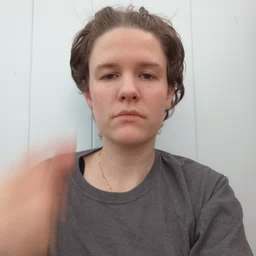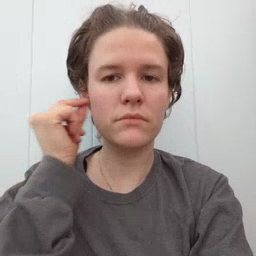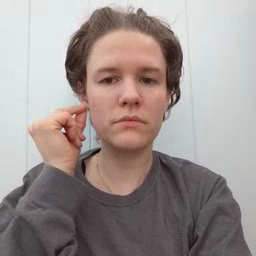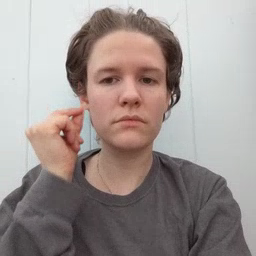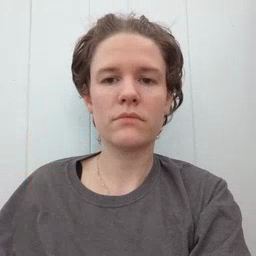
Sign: ear